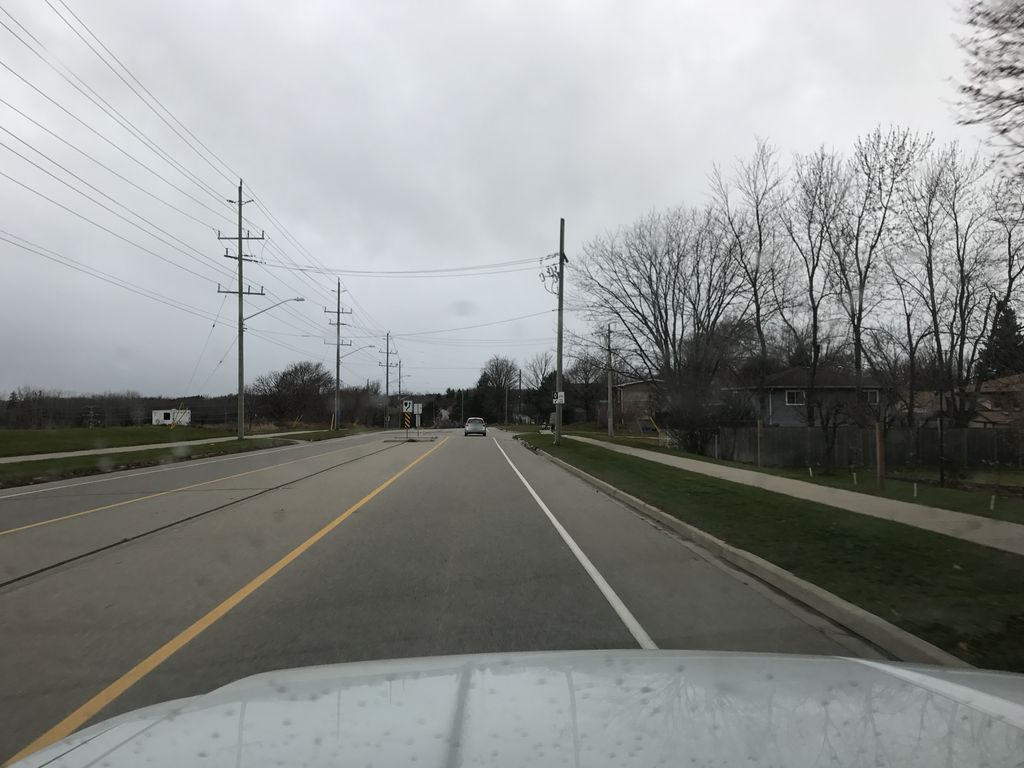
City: kitchener-waterloo